【题型】解答题　【知识点】解析几何　【难度】medium
直角三角形$ABC$的斜边$BC$在$x$轴上，其中点$B$在点$C$的左侧，直角顶点$A$的坐标是$(2,4)$，}

\vspace{0.3cm}
\noindent\textbf{(1) 设直线$AC$的斜率为$k$，试求点$C$和点$B$的坐标（用$k$表示）；}
\noindent\textbf{(2) 试求直角三角形$ABC$的面积的最小值及面积取到最小值时的点$C$坐标．}
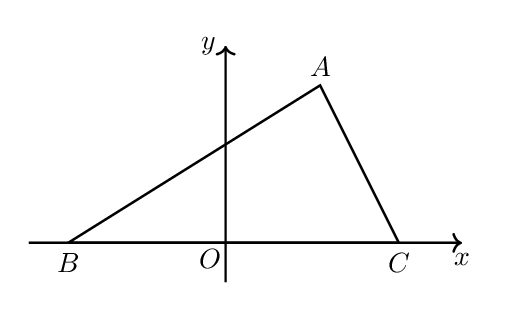
【解答】
\vspace{0.5cm}
\noindent\textbf{【答案】(1) 点$C$的坐标为$\left(2-\dfrac{4}{k},0\right)$，点$B$的坐标为$(2+4k,0)$}
\noindent\textbf{(2) 直角三角形$ABC$的面积的最小值为$16$，此时点$C$的坐标为$(6,0)$．}

\vspace{0.5cm}
\noindent\textbf{【分析】(1) 设点$B$的坐标为$(x_1,0)$，点$C$的坐标为$(x_2,0)$，由条件可得直线$AB$的斜率为$-\dfrac{1}{k}$，结合两点斜率公式列方程求$x_1,x_2$，可得结论；}
\noindent\textbf{(2) 结合(1)可得$|BC|=-\dfrac{4}{k}-4k$，$k<0$，表示三角形面积，结合基本不等式求其最值及此时点$C$的坐标.}

\vspace{0.5cm}
\noindent\textbf{【详解】(1) 因为$\triangle ABC$为直角三角形，斜边$BC$在$x$轴上，点$B$在点$C$的左侧，}
\noindent\textbf{故可设点$B$的坐标为$(x_1,0)$，点$C$的坐标为$(x_2,0)$，$x_1<x_2$，}
\noindent\textbf{因为直线$AC$的斜率为$k$，点$A$的坐标是$(2,4)$，}
\noindent\textbf{所以$x_2\neq2$，$k\neq0$，又$AB\perp AC$，}
\noindent\textbf{所以直线$AB$的斜率为$-\dfrac{1}{k}$，}
\noindent\textbf{所以$k=\dfrac{4-0}{2-x_2}$，$-\dfrac{1}{k}=\dfrac{4-0}{2-x_1}$}
\noindent\textbf{所以$x_1=2+4k$，$x_2=2-\dfrac{4}{k}$，}
\noindent\textbf{所以点$C$的坐标为$\left(2-\dfrac{4}{k},0\right)$，点$B$的坐标为$(2+4k,0)$，}

\vspace{0.3cm}
\noindent\textbf{(2) 由(1) 点$C$的坐标为$\left(2-\dfrac{4}{k},0\right)$，点$B$的坐标为$(2+4k,0)$，又点$B$在点$C$的左侧，}
\noindent\textbf{所以$2-\dfrac{4}{k}>2+4k$，所以$k<0$，}
\noindent\textbf{所以$|BC|=2-\dfrac{4}{k}-(2+4k)=-\dfrac{4}{k}-4k$，又点$A$的坐标是$(2,4)$，}
\noindent\textbf{所以$\triangle ABC$的面积$S=\dfrac{1}{2}\times\left(-\dfrac{4}{k}-4k\right)\times4=8\left(-\dfrac{1}{k}-k\right)$，$k<0$，}
\noindent\textbf{由基本不等式可得当$k<0$时，$\left(-\dfrac{1}{k}\right)+(-k)\geq2\sqrt{\left(-\dfrac{1}{k}\right)\cdot(-k)}=2$，当且仅当$k=-1$时等号成立，}
\noindent\textbf{所以当$k=-1$时，$S\geq16$，当且仅当$k=-1$时等号成立，}
\noindent\textbf{所以当$k=-1$时，直角三角形$ABC$的面积最小，最小值为$16$，此时点$C$的坐标为$(6,0)$．}